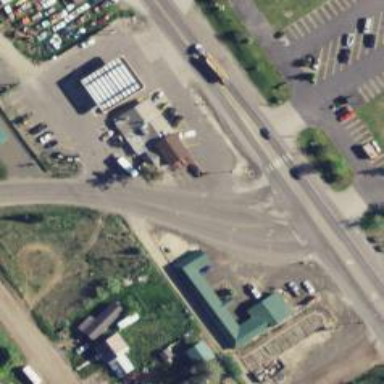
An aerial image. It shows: Convenience shop.